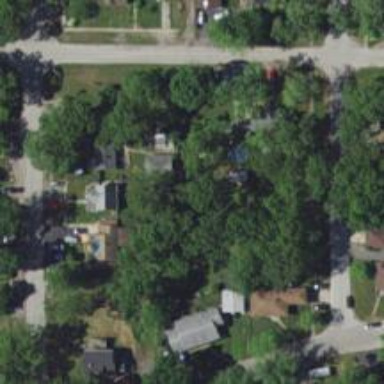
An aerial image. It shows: Alley classified as service road.